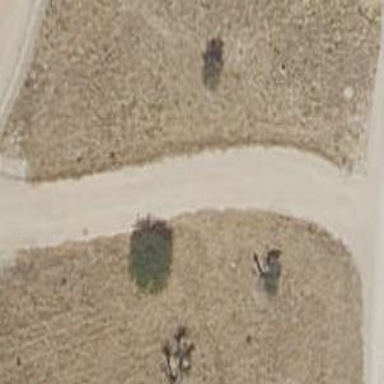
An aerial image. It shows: Dirt track road.